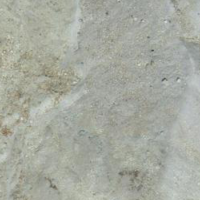
EUNIS habitat code: 48
Species observed at this site:
Saxifraga oppositifolia